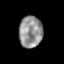
Tissue: prostate
Cell type: Epithelial cells
Senescence score: 0.3321
Nuclear area (px): 723
Mean DAPI intensity: 145.437